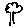
Label: tree